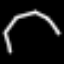
Label: octagon